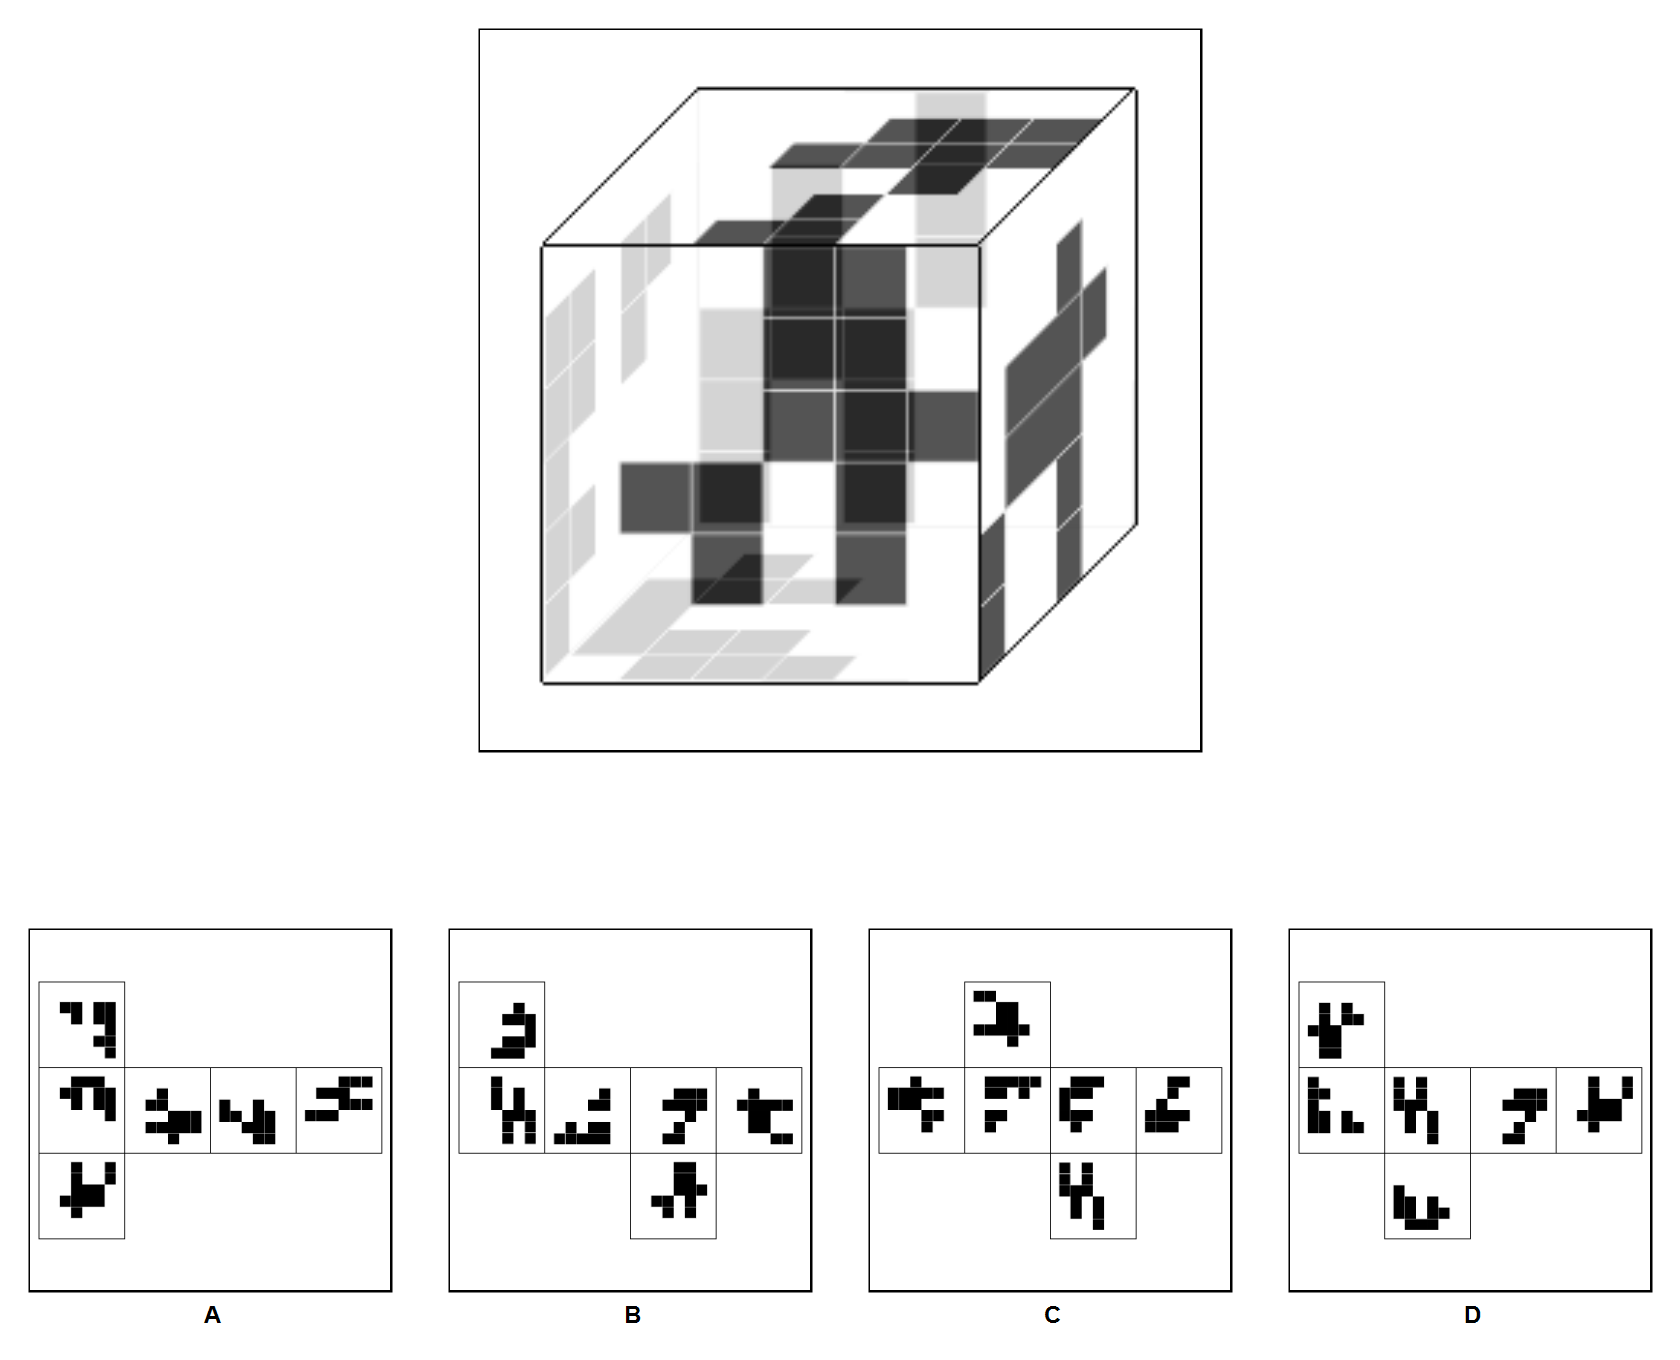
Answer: A